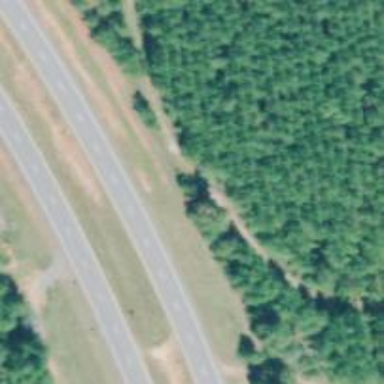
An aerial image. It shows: Trunk highway that is expressway with dual carriageway.